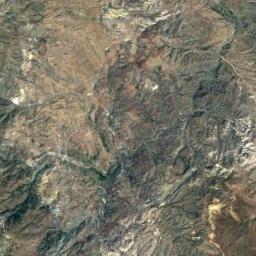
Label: mountain